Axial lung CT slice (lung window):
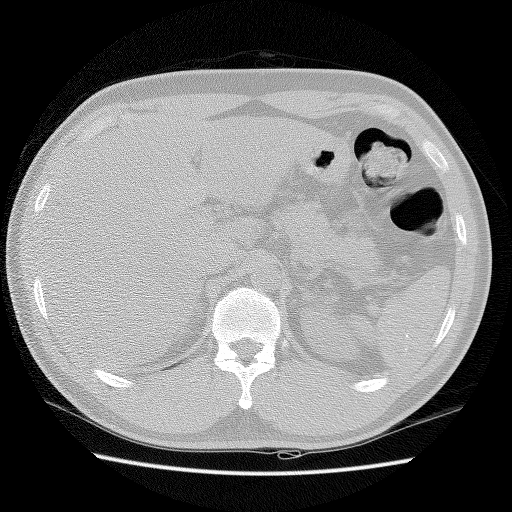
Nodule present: no